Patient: sex M, age 71
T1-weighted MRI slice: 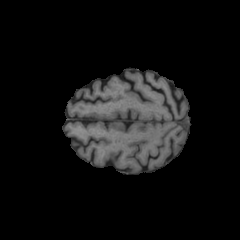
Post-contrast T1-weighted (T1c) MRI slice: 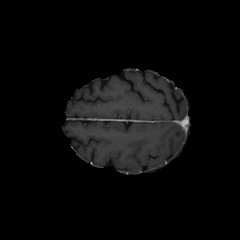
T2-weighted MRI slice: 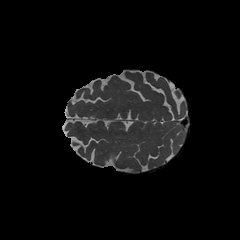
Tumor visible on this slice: no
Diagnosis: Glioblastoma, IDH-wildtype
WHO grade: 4